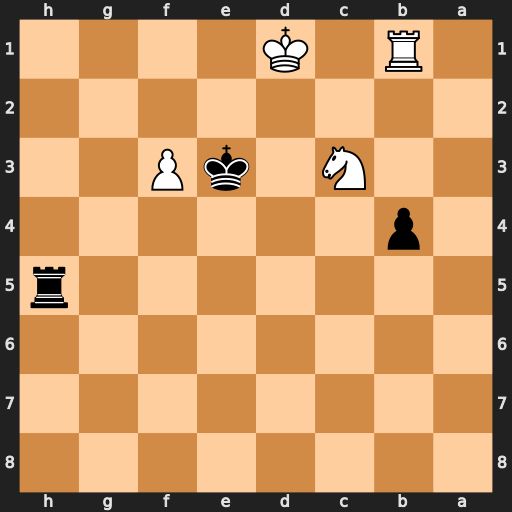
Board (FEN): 8/8/8/7r/1p6/2N1kP2/8/1R1K4
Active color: b
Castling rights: -
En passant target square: -
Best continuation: Kd3 Ke1 bxc3